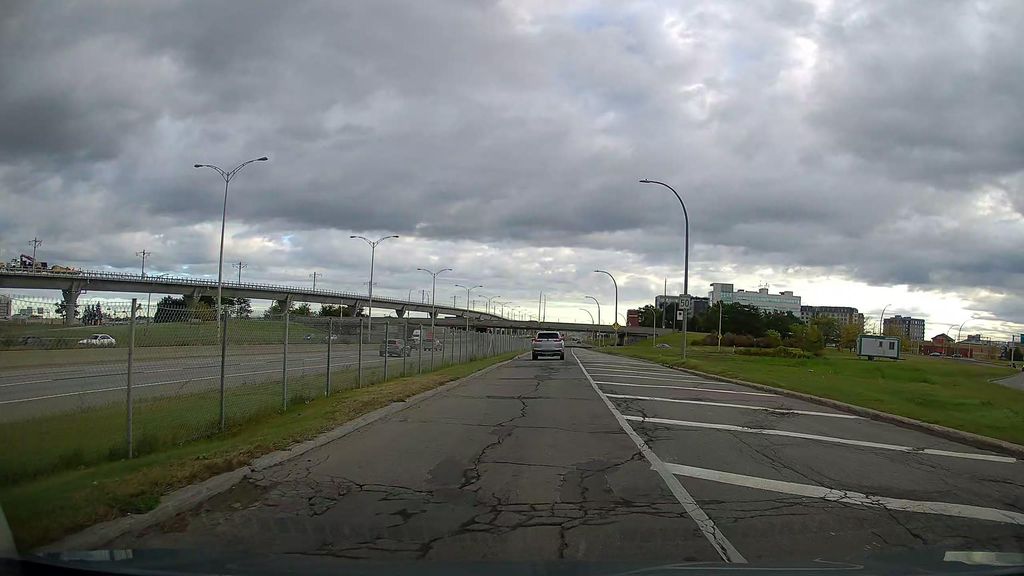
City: montreal